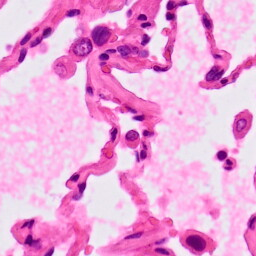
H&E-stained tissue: Lung